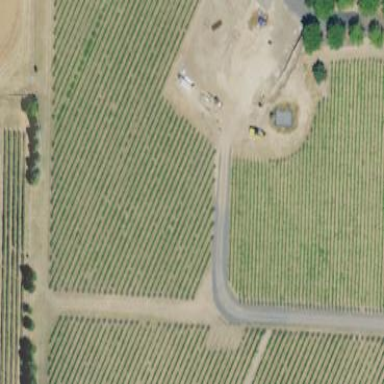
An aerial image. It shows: Vineyard where grapes are grown.